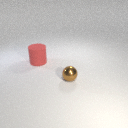
large red rubber cylinder behind small brown metal sphere